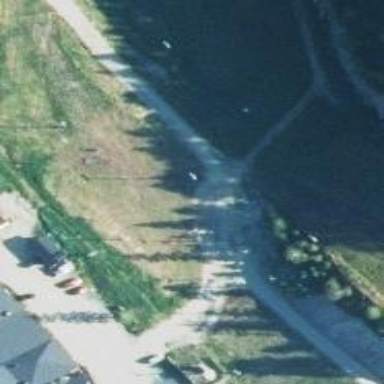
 perfect for leisurely sports activities."